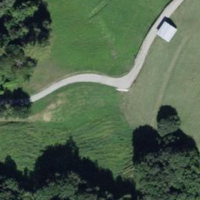
EUNIS habitat code: 52
Species observed at this site:
Primula veris